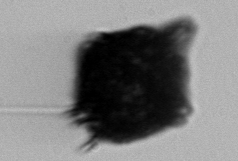
Label: Gonyaulax